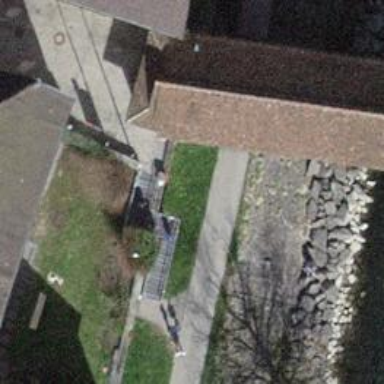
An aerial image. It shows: Retaining wall.